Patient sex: F
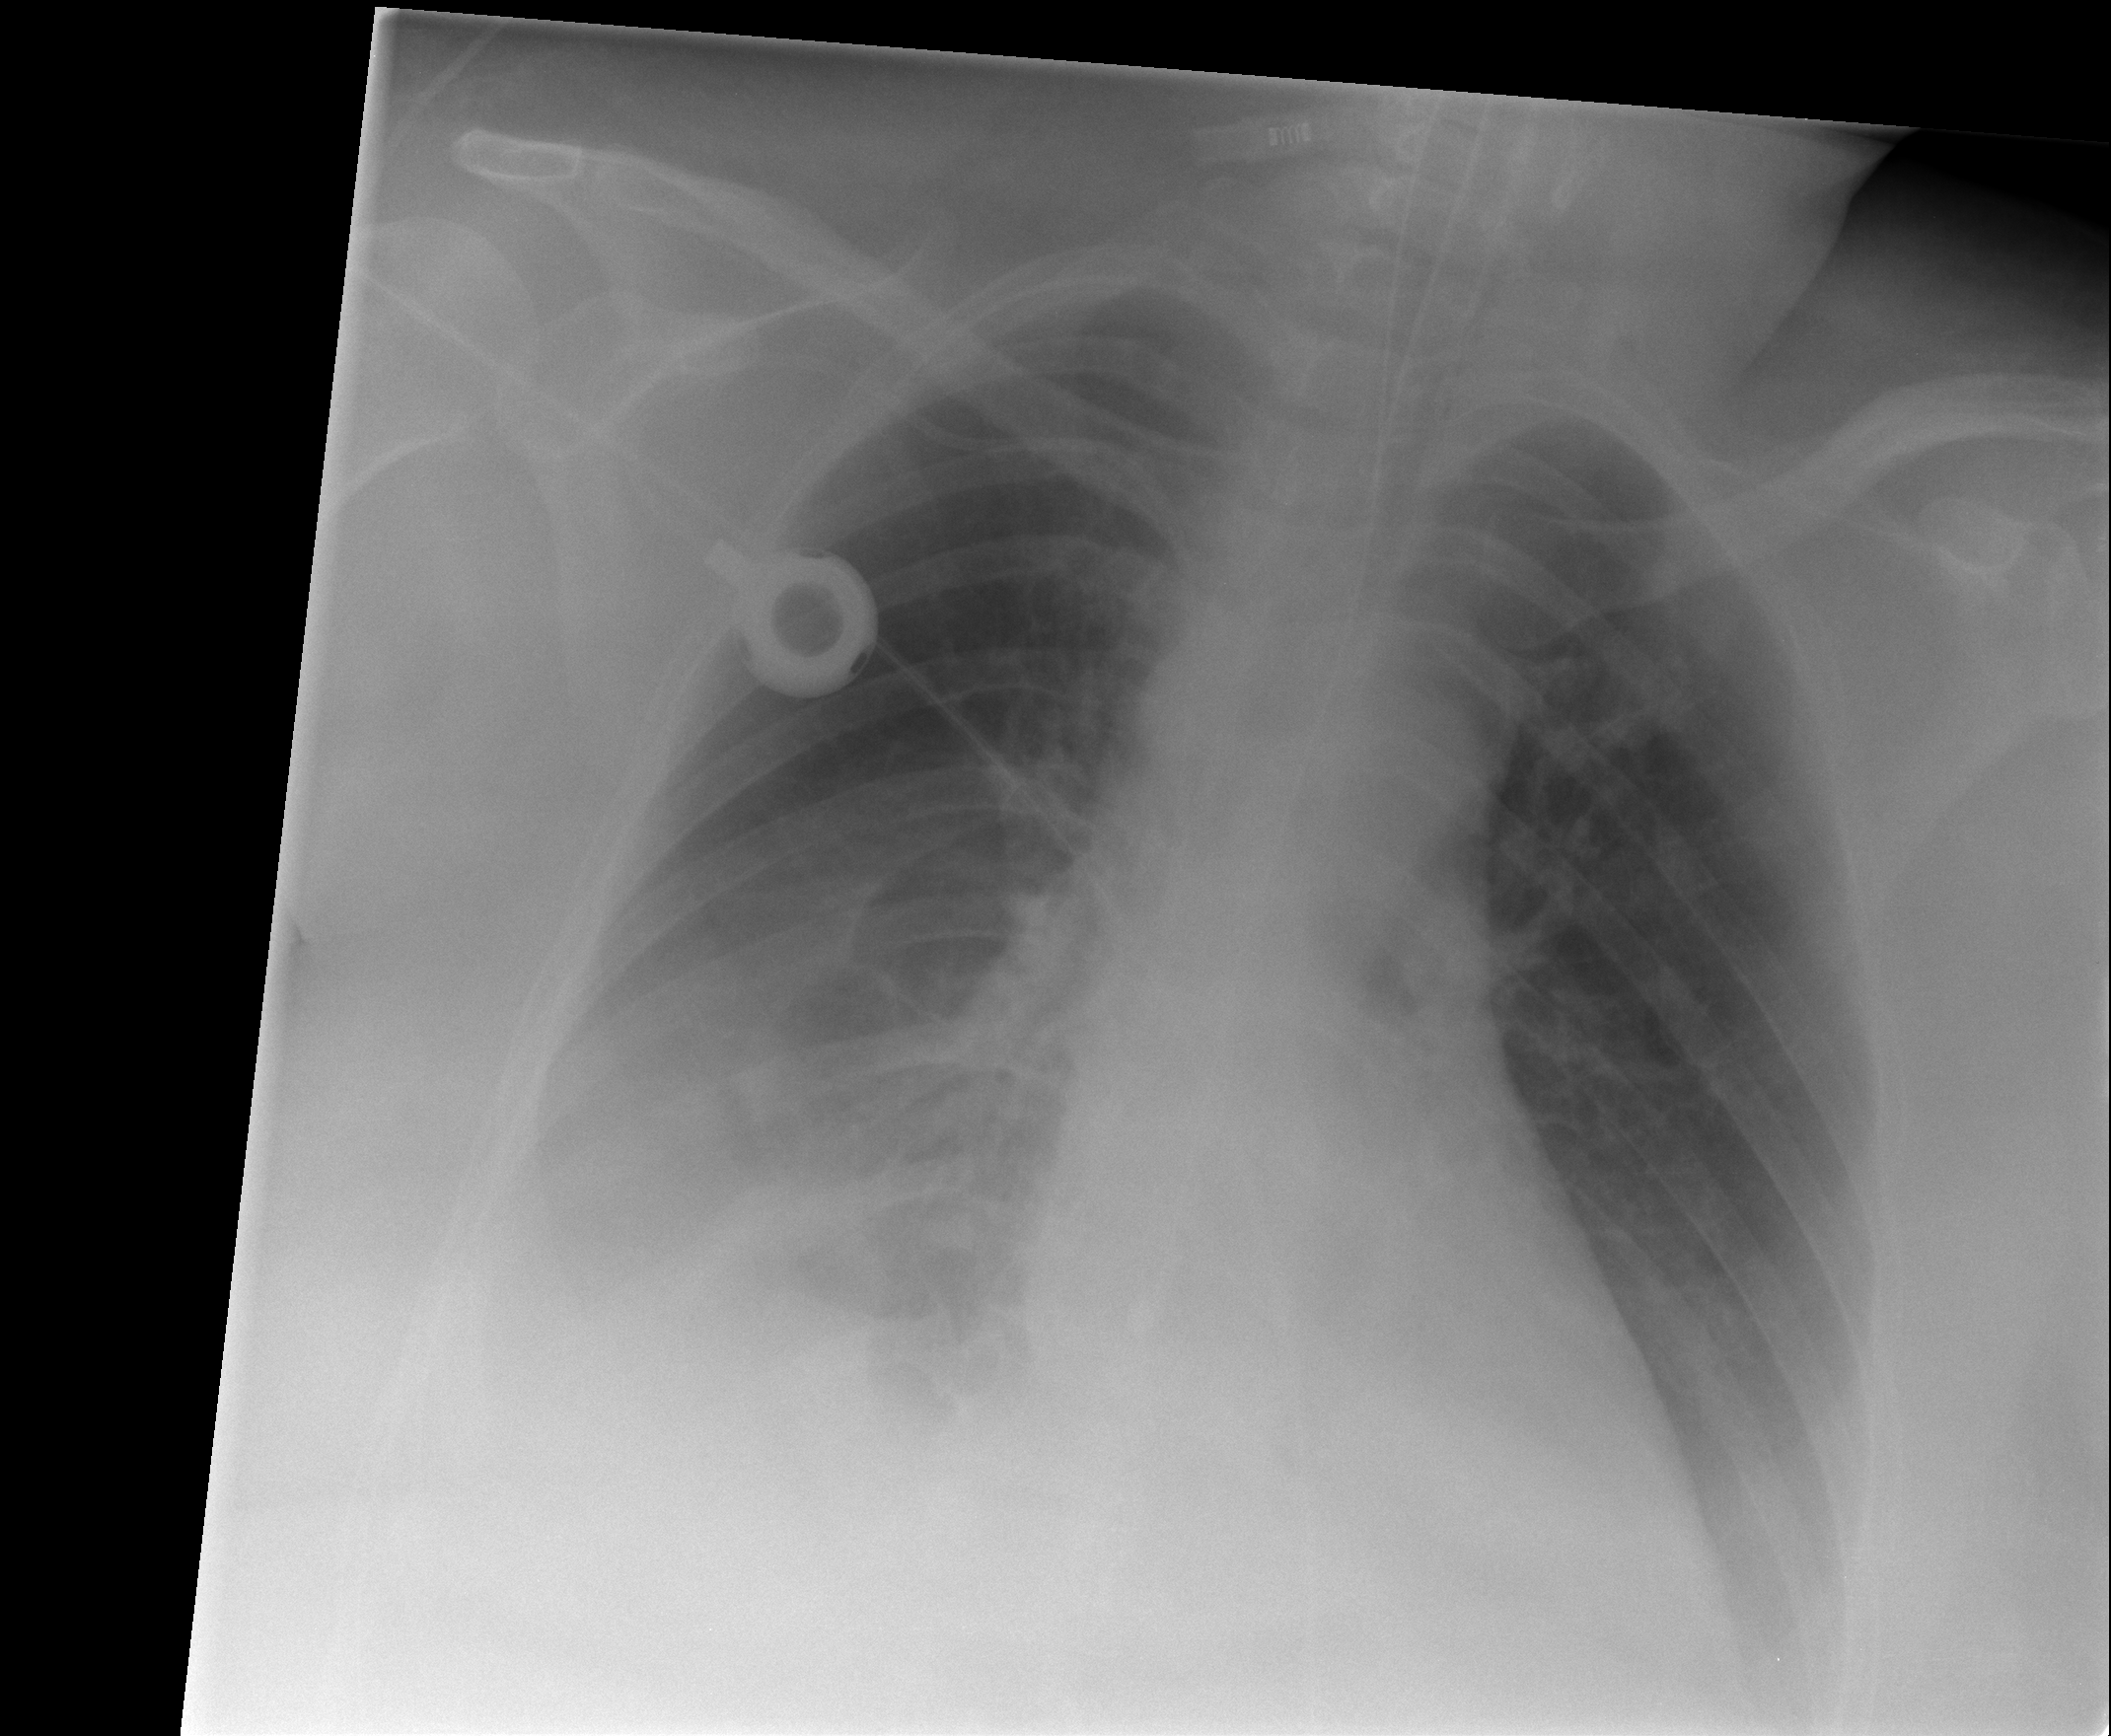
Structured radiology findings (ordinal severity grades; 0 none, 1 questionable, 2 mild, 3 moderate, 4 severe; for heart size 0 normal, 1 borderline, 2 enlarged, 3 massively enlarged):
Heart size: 1
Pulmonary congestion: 0
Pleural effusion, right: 2
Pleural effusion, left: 2
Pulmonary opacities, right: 1
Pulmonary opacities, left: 0
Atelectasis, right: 2
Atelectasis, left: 2